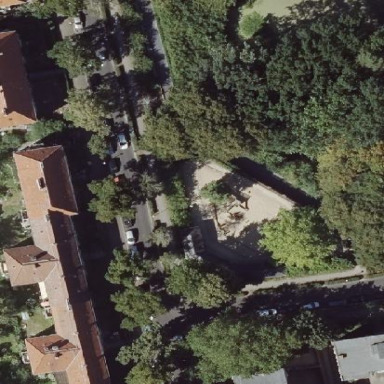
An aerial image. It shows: Playground area for leisure land.